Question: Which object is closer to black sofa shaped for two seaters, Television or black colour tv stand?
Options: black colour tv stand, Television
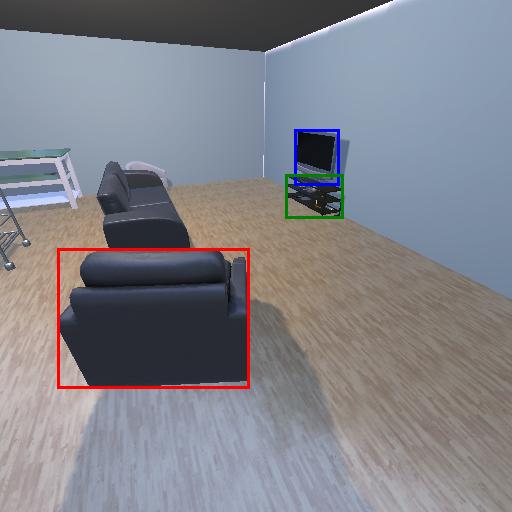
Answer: black colour tv stand